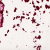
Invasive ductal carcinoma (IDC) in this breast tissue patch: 0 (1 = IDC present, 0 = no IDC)